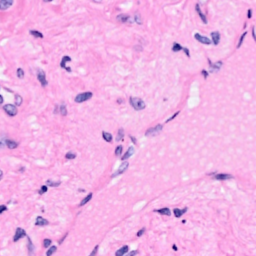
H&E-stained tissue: Breast